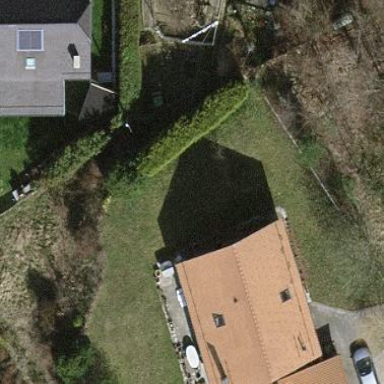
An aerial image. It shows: Simple house.